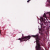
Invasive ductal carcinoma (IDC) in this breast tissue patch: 1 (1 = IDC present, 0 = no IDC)